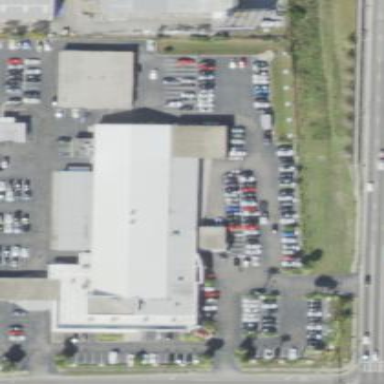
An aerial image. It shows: Building housing car shop.